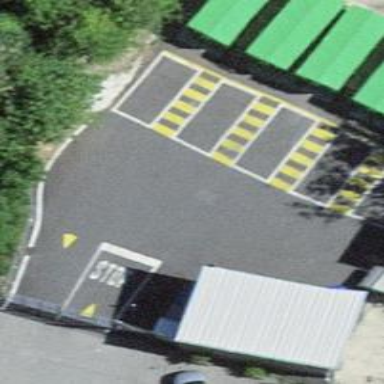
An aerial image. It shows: Recycling center for green waste.